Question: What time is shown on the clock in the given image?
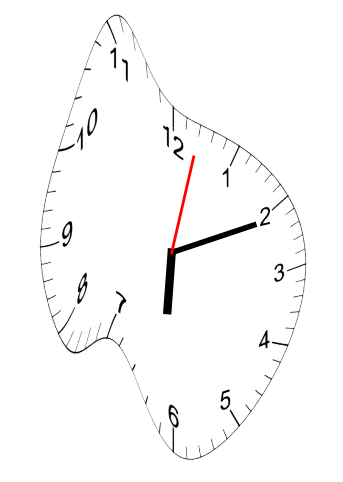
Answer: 06:11:02